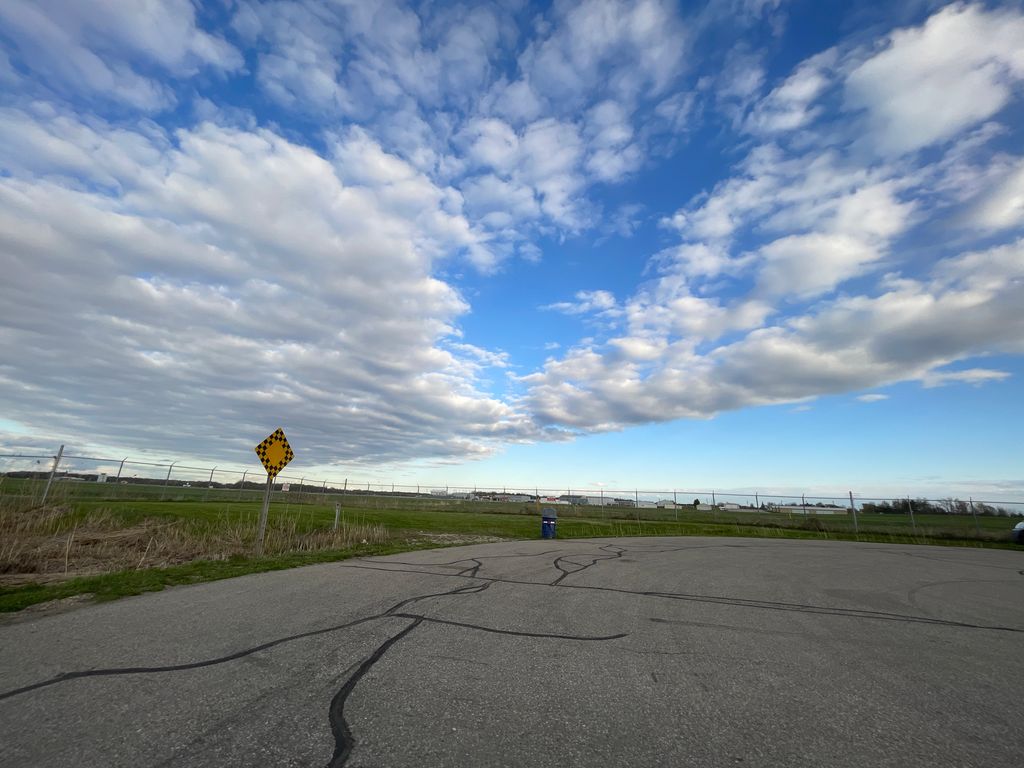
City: kitchener-waterloo